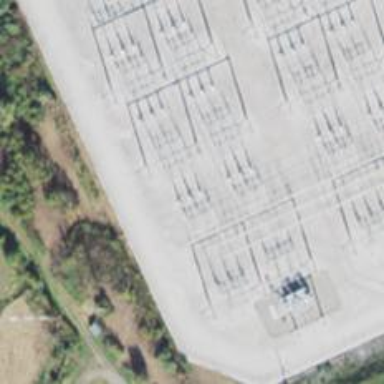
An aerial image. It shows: Switch used for power control.